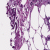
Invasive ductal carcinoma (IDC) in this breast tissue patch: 0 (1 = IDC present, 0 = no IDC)